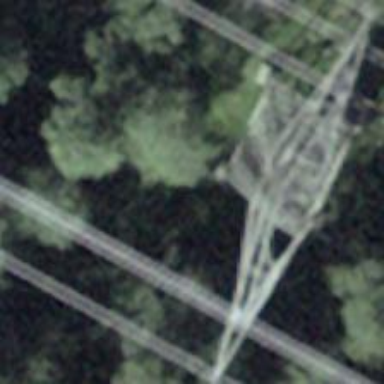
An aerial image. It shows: Power tower.